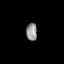
Tissue: prostate
Cell type: Endothelial cells
Senescence score: 0.7323
Nuclear area (px): 189
Mean DAPI intensity: 146.545